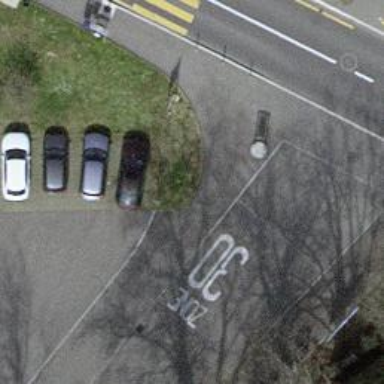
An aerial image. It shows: Asphalt sidewalk next to cycleway.